Field crop: maize
Growth stage: 2
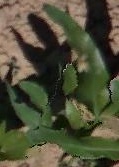
Species: maize